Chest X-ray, PA view. Patient: 70 years old, sex M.
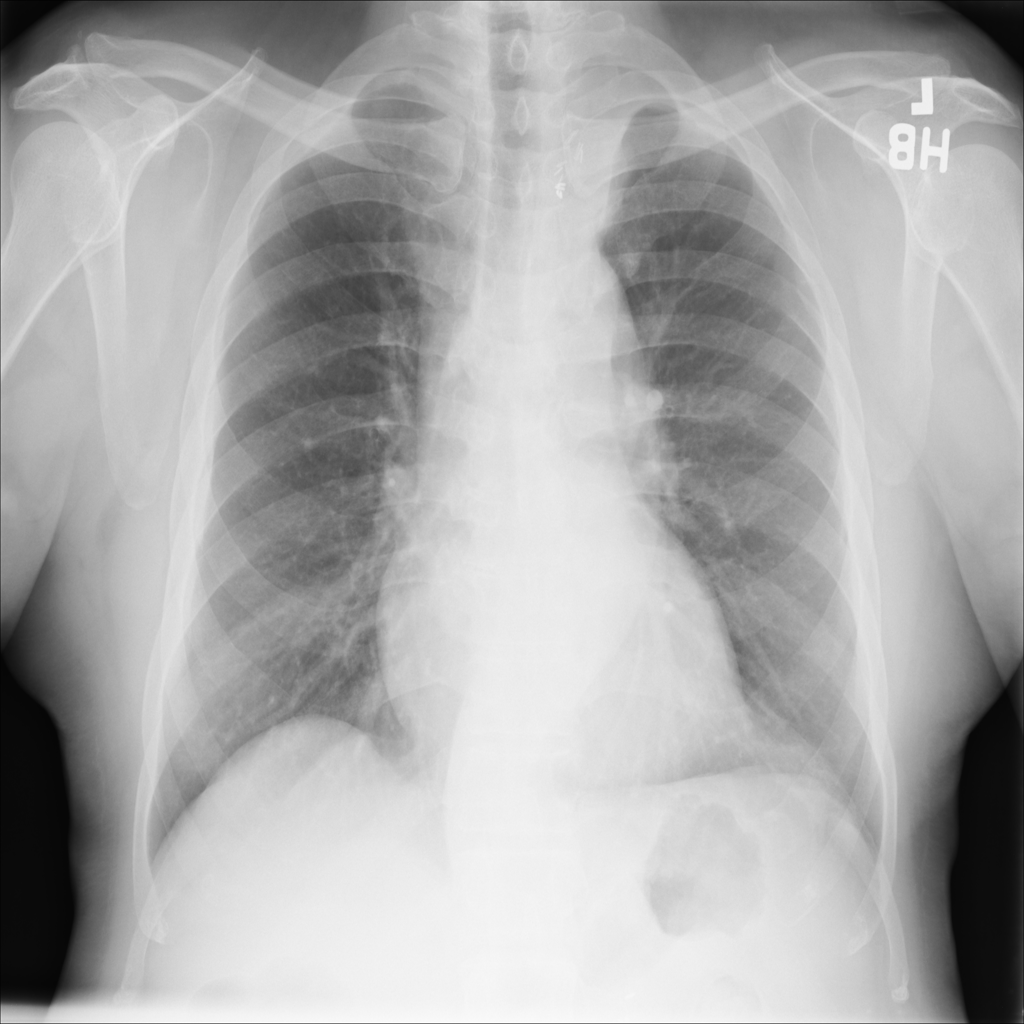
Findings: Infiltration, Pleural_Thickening